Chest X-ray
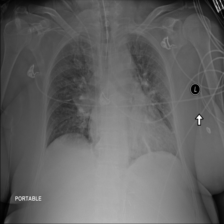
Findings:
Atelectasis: positive
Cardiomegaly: negative
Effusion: negative
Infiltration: negative
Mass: negative
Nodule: negative
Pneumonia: negative
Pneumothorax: negative
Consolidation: negative
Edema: negative
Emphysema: negative
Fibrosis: negative
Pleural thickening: negative
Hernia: negative